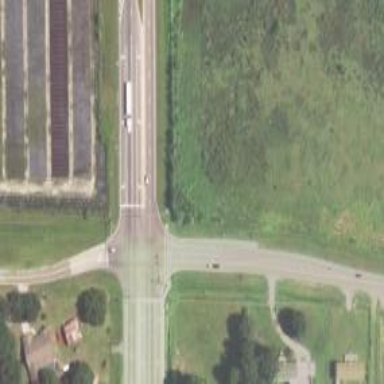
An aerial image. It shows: Solid stop line on the road.